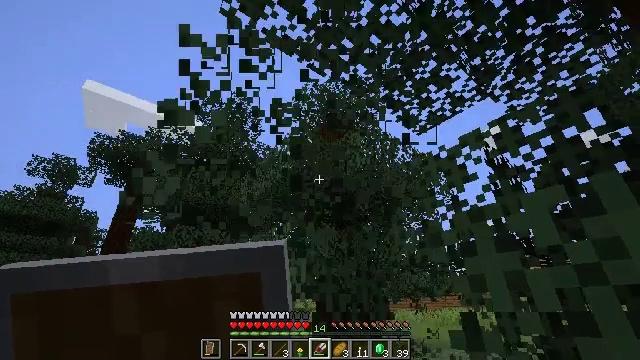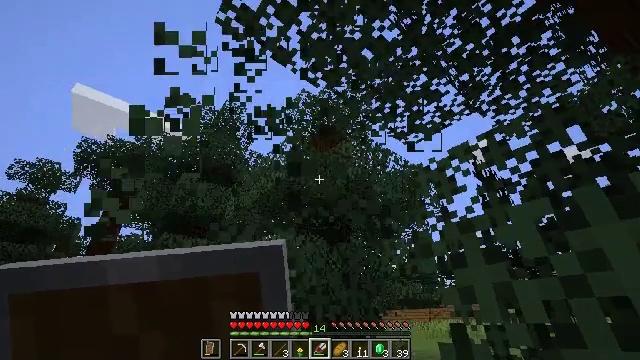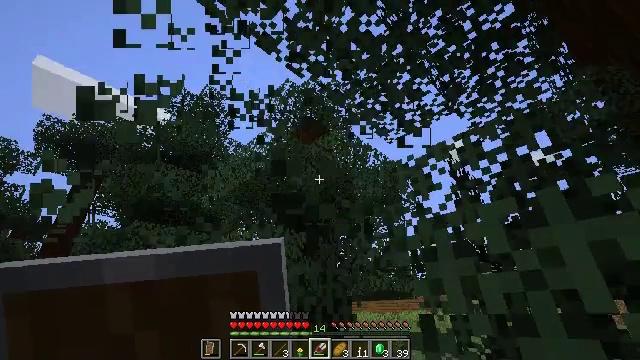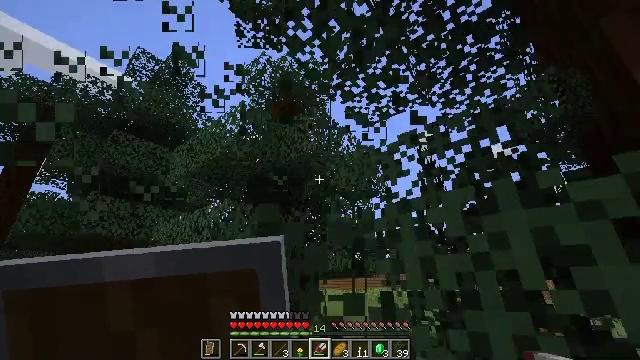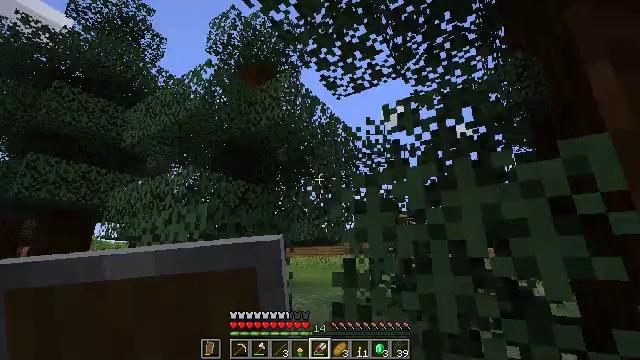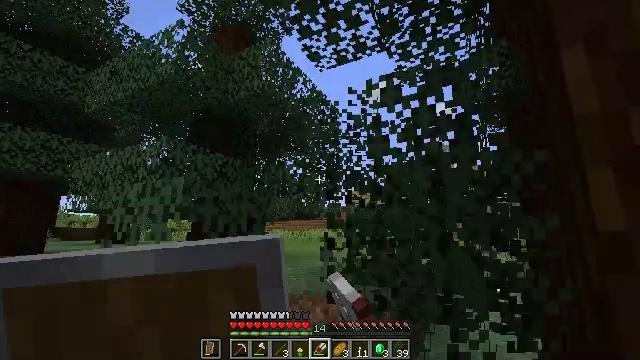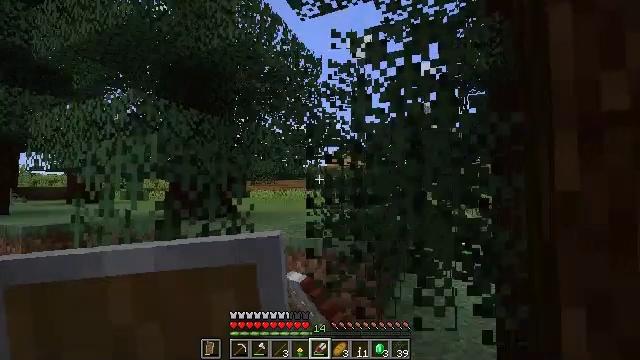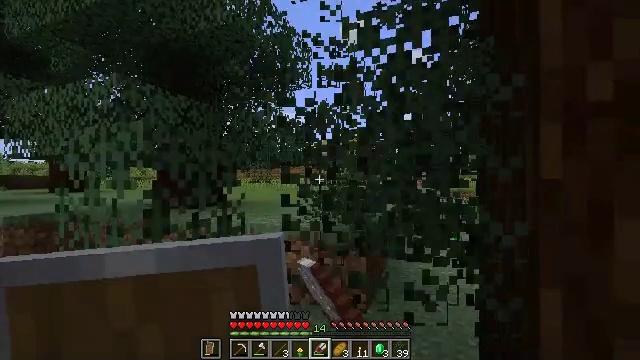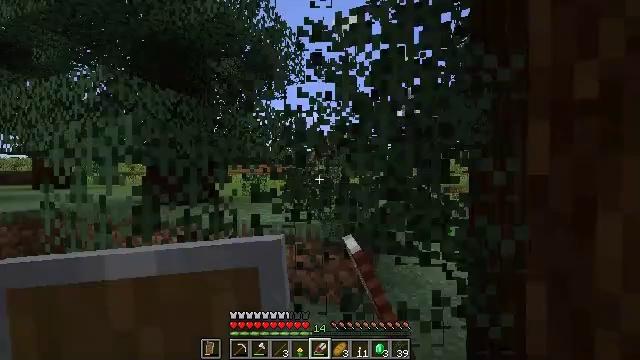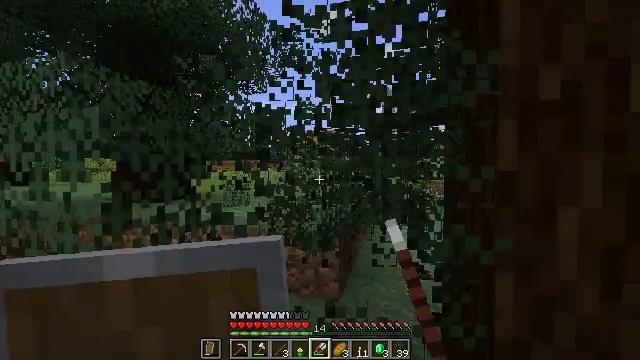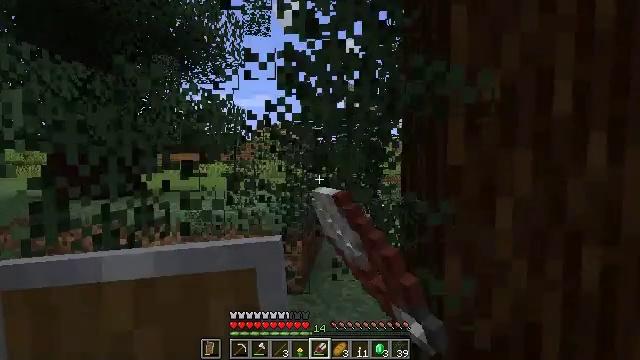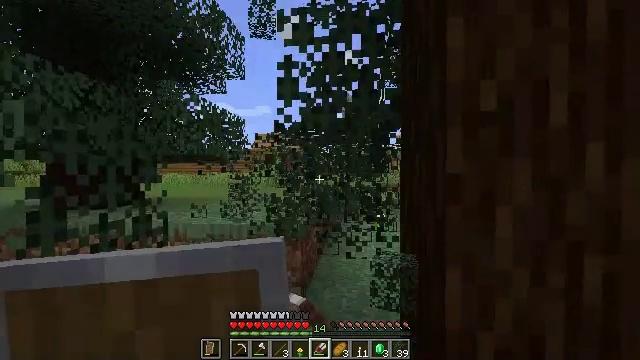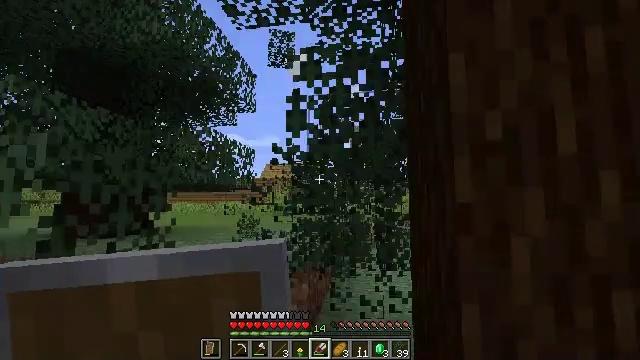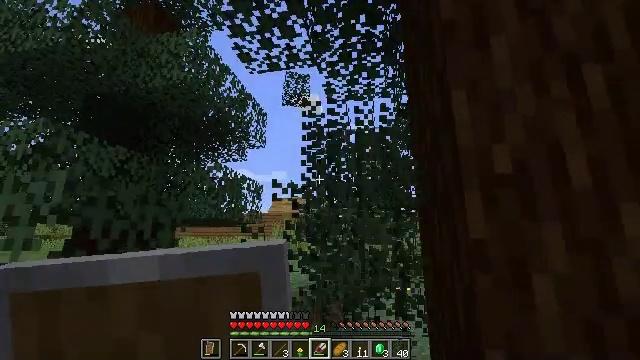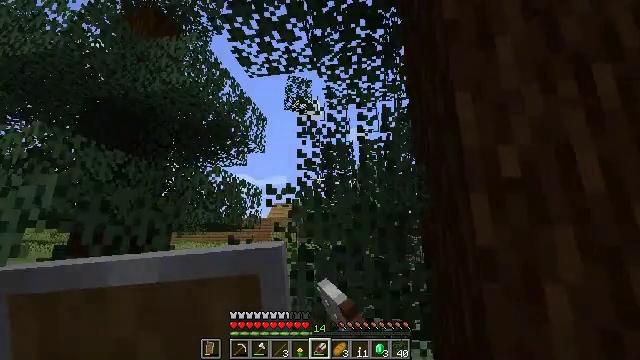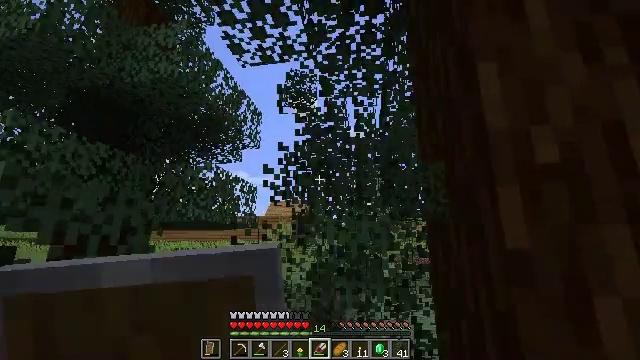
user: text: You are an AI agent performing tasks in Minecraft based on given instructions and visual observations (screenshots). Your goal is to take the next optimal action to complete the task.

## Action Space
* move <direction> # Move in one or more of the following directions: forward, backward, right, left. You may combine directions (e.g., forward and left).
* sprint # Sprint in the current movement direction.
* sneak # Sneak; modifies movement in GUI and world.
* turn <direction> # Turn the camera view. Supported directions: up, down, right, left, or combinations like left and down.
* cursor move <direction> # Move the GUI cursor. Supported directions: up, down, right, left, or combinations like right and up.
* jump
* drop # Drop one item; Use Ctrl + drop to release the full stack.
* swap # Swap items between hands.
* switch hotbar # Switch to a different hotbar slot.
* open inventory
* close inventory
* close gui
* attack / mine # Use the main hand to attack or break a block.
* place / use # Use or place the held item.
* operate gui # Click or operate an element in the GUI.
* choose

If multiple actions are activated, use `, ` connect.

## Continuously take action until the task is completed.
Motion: motion action
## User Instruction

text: Mine spruce leaves from the tree.
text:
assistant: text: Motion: turn right and up, attack / mine
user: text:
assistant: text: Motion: turn right and down, attack / mine
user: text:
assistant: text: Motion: turn right and down, attack / mine
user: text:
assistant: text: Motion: turn right and down, attack / mine
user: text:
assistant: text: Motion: turn right and down, attack / mine
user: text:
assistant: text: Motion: turn right and down, attack / mine
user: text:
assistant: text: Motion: turn right and down, attack / mine
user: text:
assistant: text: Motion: turn right, attack / mine
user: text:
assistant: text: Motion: turn right, attack / mine
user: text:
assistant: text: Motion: turn right and down, attack / mine
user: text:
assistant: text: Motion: turn up, attack / mine
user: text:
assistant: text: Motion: turn left and up, attack / mine
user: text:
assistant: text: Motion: turn left and up, attack / mine
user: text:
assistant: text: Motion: move forward, turn up, attack / mine
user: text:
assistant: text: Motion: move forward, attack / mine
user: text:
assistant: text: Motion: move forward and move left, turn right and down, attack / mine
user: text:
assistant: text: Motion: move forward and move left, turn right and down, attack / mine
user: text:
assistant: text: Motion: move forward and move left, turn right and down, attack / mine
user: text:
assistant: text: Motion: turn right, attack / mine
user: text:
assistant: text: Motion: turn down
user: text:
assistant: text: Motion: turn down
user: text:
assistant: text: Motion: open inventory
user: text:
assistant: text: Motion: open inventory
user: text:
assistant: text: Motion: open inventory
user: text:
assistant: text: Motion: no_op
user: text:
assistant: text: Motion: no_op
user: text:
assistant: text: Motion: no_op
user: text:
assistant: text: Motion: cursor move right and up
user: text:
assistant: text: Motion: cursor move right and up
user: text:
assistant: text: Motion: cursor move right